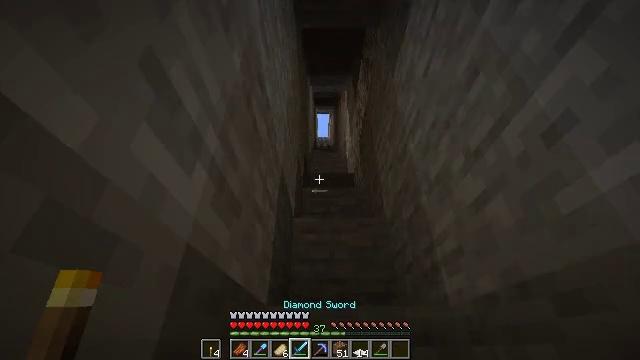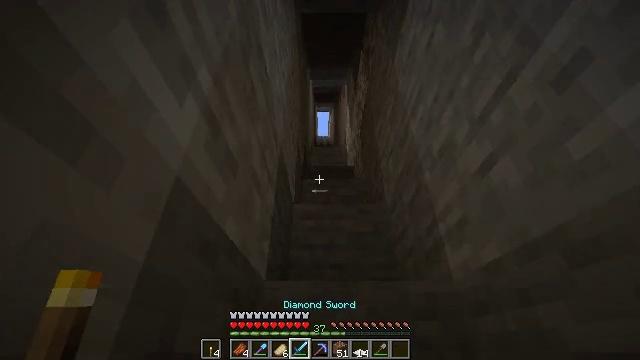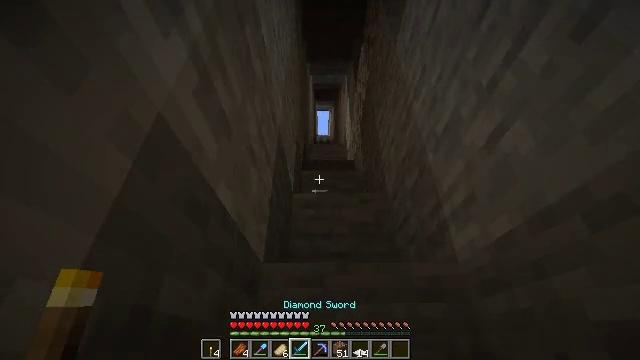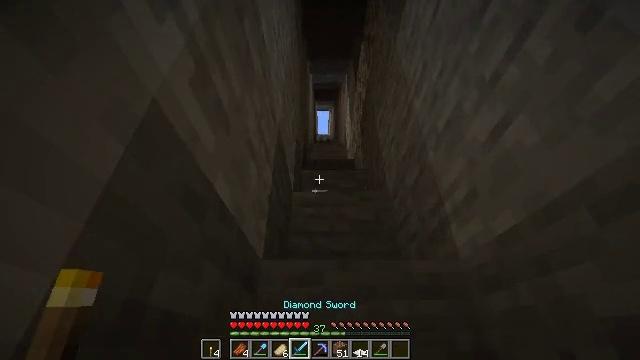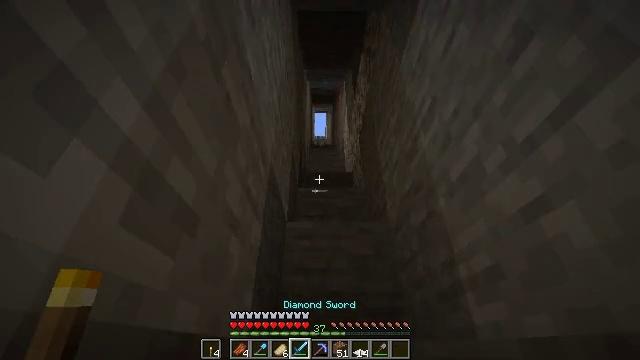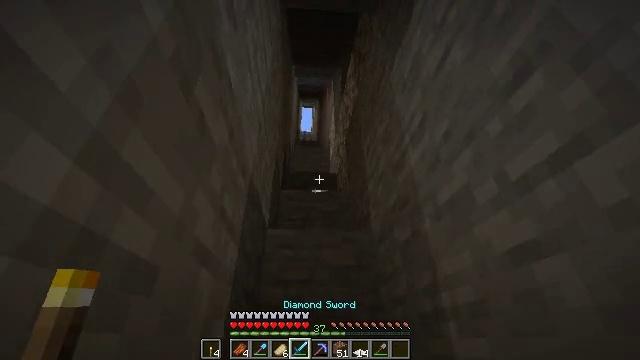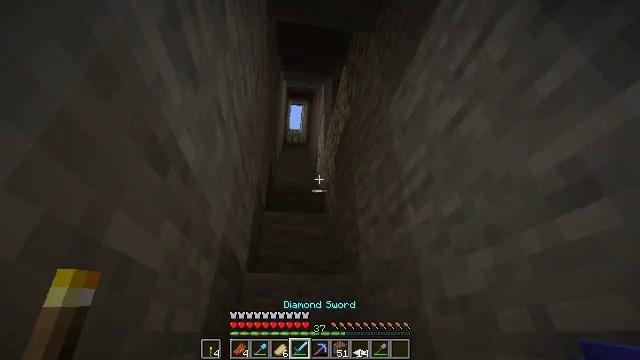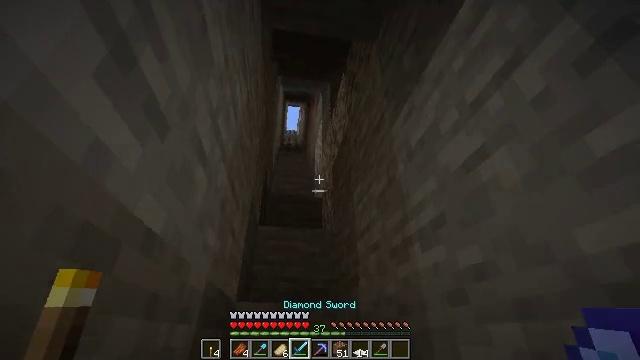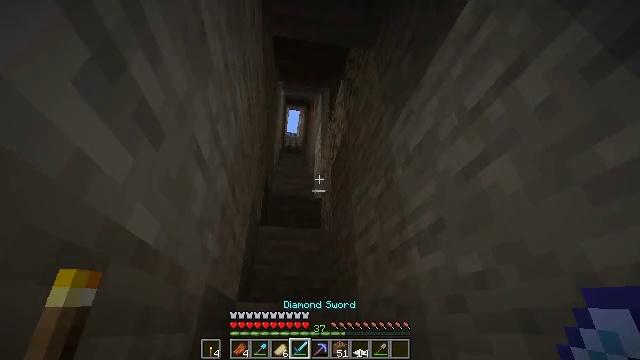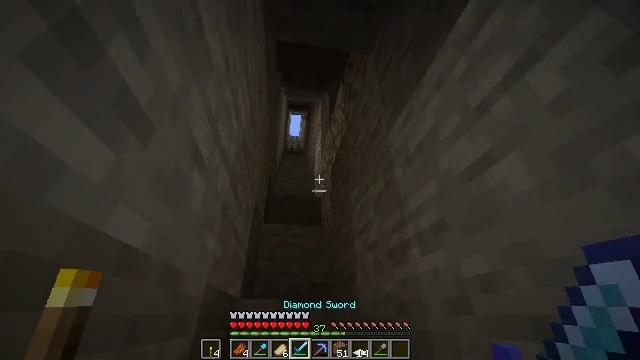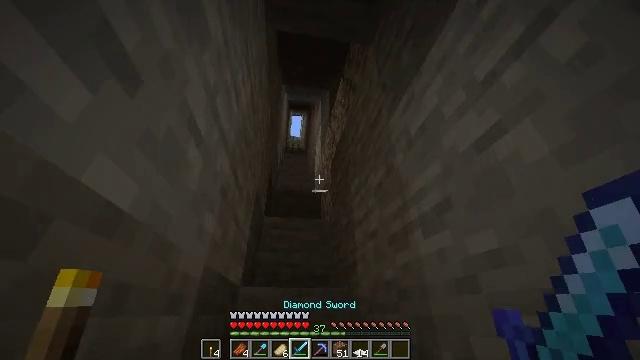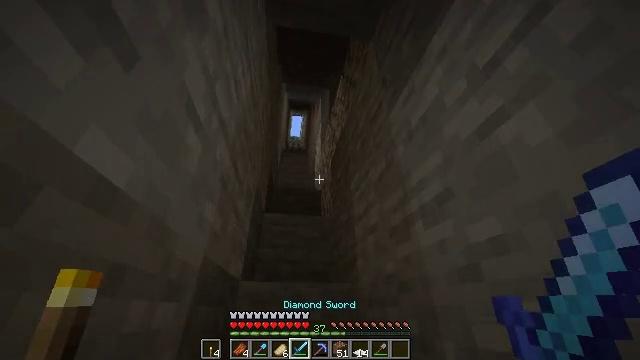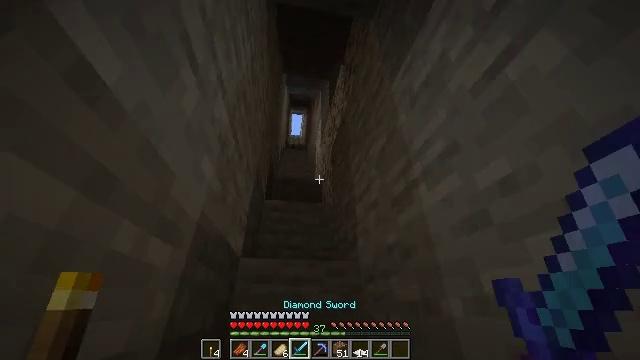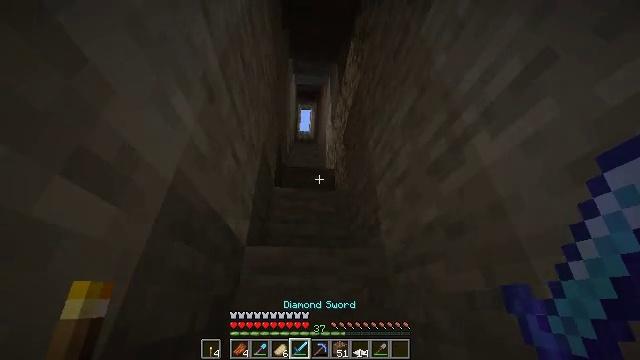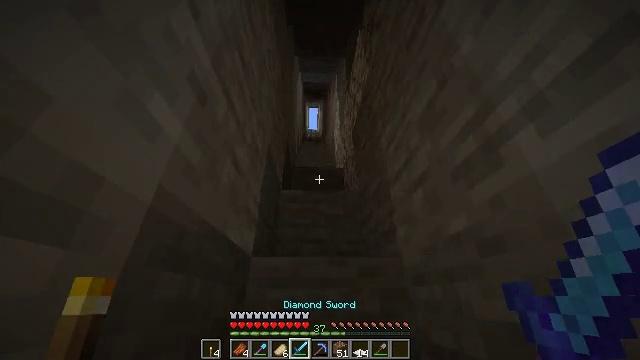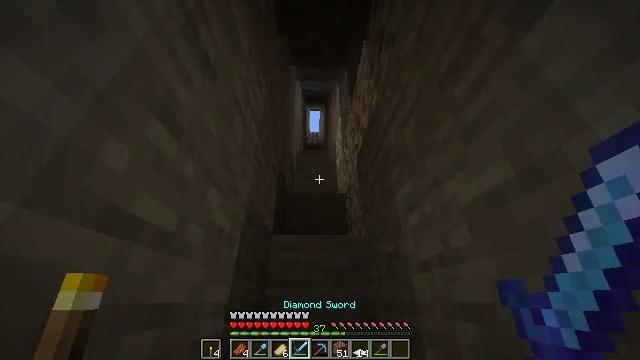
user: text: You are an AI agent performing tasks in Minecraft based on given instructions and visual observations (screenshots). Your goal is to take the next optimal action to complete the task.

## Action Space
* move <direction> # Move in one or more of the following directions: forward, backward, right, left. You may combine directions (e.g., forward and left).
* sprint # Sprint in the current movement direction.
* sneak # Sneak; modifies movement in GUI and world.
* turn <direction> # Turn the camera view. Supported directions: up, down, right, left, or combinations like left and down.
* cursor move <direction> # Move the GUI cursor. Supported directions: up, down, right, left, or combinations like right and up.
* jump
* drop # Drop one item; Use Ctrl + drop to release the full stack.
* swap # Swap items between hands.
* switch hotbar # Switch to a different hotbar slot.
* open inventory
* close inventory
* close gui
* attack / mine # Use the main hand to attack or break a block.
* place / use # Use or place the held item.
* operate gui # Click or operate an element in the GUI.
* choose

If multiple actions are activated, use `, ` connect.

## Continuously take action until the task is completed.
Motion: motion action
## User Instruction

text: Recycle the smithing table.
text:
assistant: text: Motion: move forward, jump
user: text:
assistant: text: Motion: move forward, jump
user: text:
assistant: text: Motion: move forward, jump
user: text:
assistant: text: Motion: move forward, jump
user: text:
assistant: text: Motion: move forward, turn right and down, jump
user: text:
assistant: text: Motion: move forward, sprint, turn right and down, jump
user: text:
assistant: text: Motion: move forward, sprint, jump
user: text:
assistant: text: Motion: move forward, sprint, jump
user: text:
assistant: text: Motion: move forward, jump
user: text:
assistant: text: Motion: move forward, jump
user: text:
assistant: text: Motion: move forward, jump
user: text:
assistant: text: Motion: move forward, jump
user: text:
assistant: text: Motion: move forward, turn left, jump
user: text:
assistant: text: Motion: move forward, sprint, turn left, jump
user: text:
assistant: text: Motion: move forward, sprint, jump
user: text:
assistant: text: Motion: move forward, sprint, jump
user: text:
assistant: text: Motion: move forward, jump
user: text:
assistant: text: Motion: move forward, jump
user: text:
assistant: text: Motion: move forward, jump
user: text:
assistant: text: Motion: move forward, jump
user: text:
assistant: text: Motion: move forward, jump
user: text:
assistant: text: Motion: move forward, sprint, jump
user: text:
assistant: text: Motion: move forward, sprint, jump
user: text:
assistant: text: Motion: move forward, sprint, jump
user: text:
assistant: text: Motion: move forward, jump
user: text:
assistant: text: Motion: move forward, jump
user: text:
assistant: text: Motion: move forward, jump
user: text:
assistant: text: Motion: move forward, jump
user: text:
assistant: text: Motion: move forward, jump
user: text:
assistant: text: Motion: move forward, jump